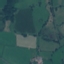
Land use / land cover: Pasture